Question: I can't figure out how to get the type hints to appear in the Sphinx generated documentation from setters arguments.
I have a Python class with an attribute called batches and I've got docstrings in the property and type hinting in the setter argument (int). Below is the minimal example, but <URL> is the full version
'''
class Settings:
"""Settings used"""
def __init__(self):
self._batches = None
@property
def batches(self):
"""Number of batches to simulate"""
return self._batches
@batches.setter
def batches(self, batches: int):
self._batches = batches
'''
I'm building documentation with sphinx and using the following command
'''
sphinx-build -b html ./source/ ./build/html/
'''
In the <URL>
In the <URL>
'''
.. autosummary::
:toctree: generated
:nosignatures:
:template: myclass.rst
'''
The docs <URL> but the type hints are not appearing:

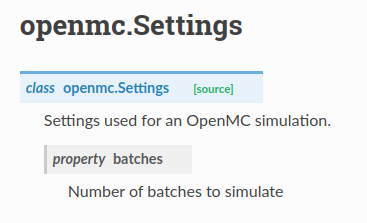
Answer: A property made using the decorators is for all purposes the same as an attribute. It is not a function. Sphinx honors this. Actually, Sphinx only read the documentation for the '@property' method, not the '@property.setter' one at all.
In your case, specifying a type hint for the base property should be enough.
'''
class Settings:
@property
def batches(self) -> int:
"""Number of batches to simulate"""
return self._batches
'''
In case your setter accepts other types (like floats, strings, etc) and manage to cast this input as an int internally, you can document that as prose in the base property, like so.
'''
class Settings:
@property
def batches(self) -> int:
"""Number of batches to simulate
When set with a non integer value, the value is coerced
as an integer, or will raise a :exc:'TypeError' if this
fails.
"""
return self._batches
@batches.setter
def batches(self, batches: Union[int,str]):
self._batches = int(batches)
'''